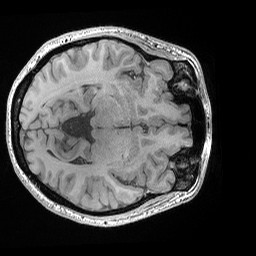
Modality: T1w
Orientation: axial
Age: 21
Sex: female
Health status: healthy
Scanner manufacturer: siemens
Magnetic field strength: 3 T
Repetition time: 0.02 s
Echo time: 0.00492 s